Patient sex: M
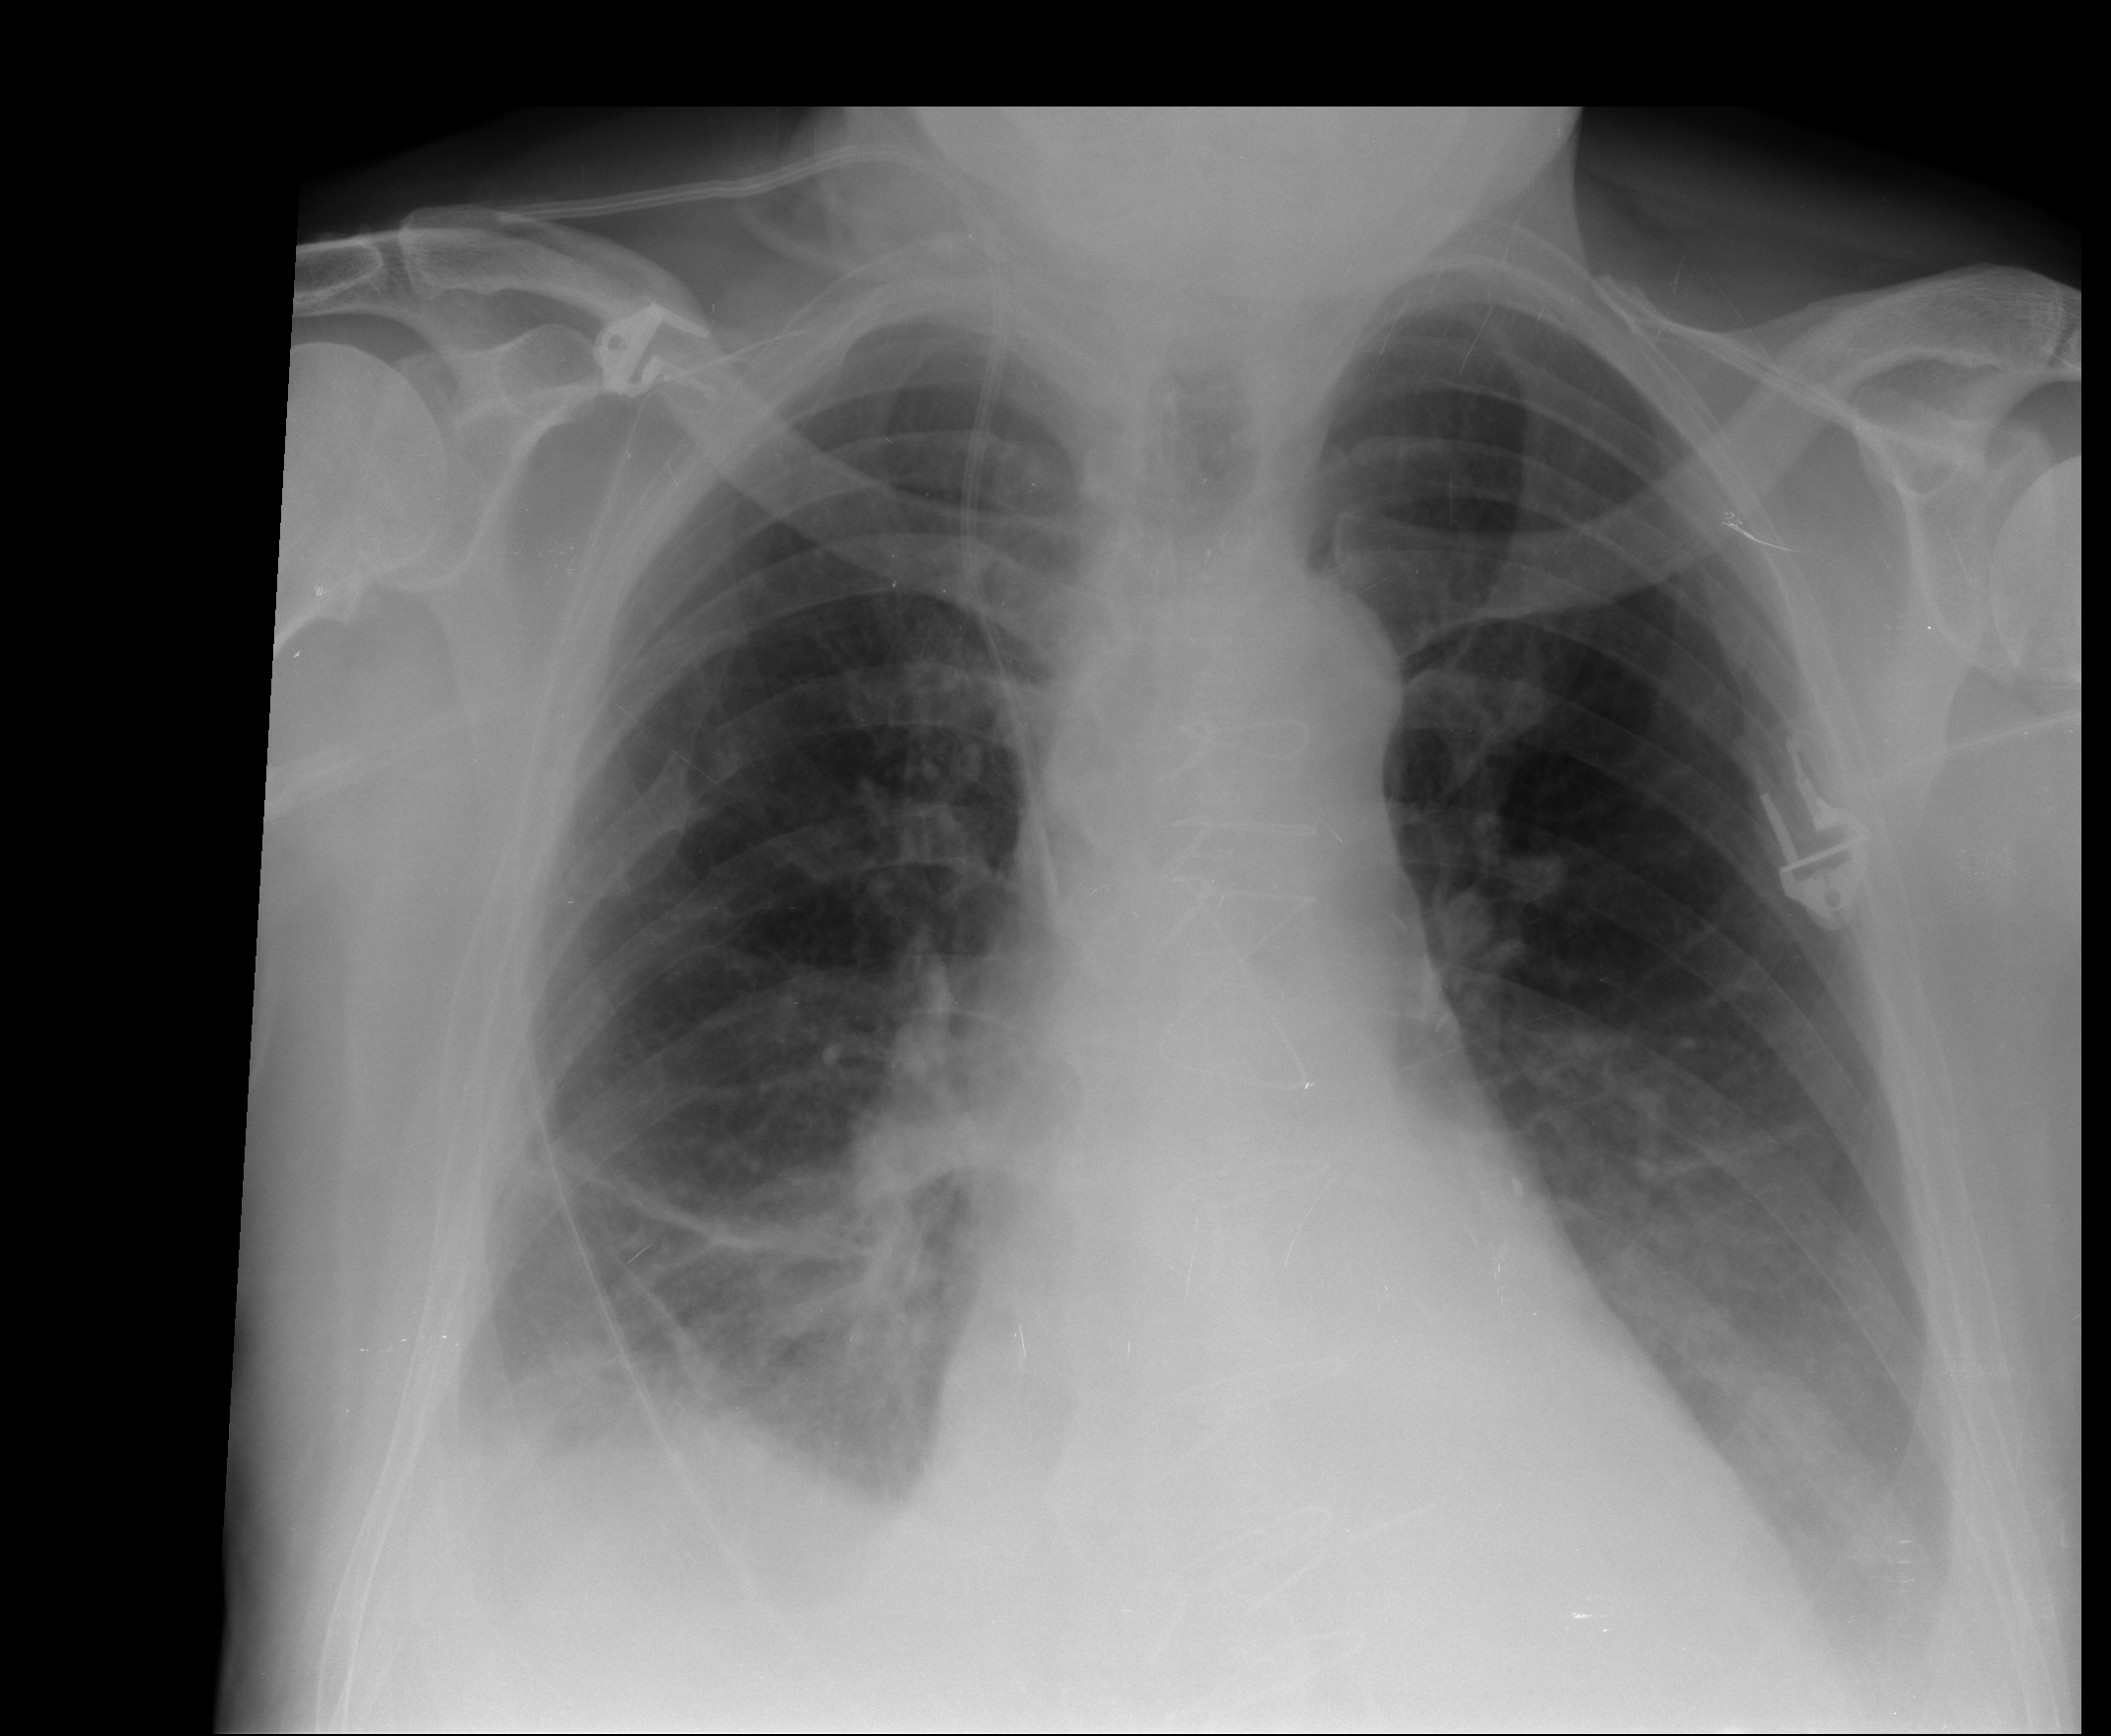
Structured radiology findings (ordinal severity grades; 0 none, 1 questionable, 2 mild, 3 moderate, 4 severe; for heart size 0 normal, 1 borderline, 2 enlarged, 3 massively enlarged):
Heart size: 2
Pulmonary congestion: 1
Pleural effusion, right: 2
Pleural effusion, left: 2
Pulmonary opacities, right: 2
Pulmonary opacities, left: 0
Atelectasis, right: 2
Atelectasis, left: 2